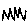
Label: zigzag